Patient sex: F
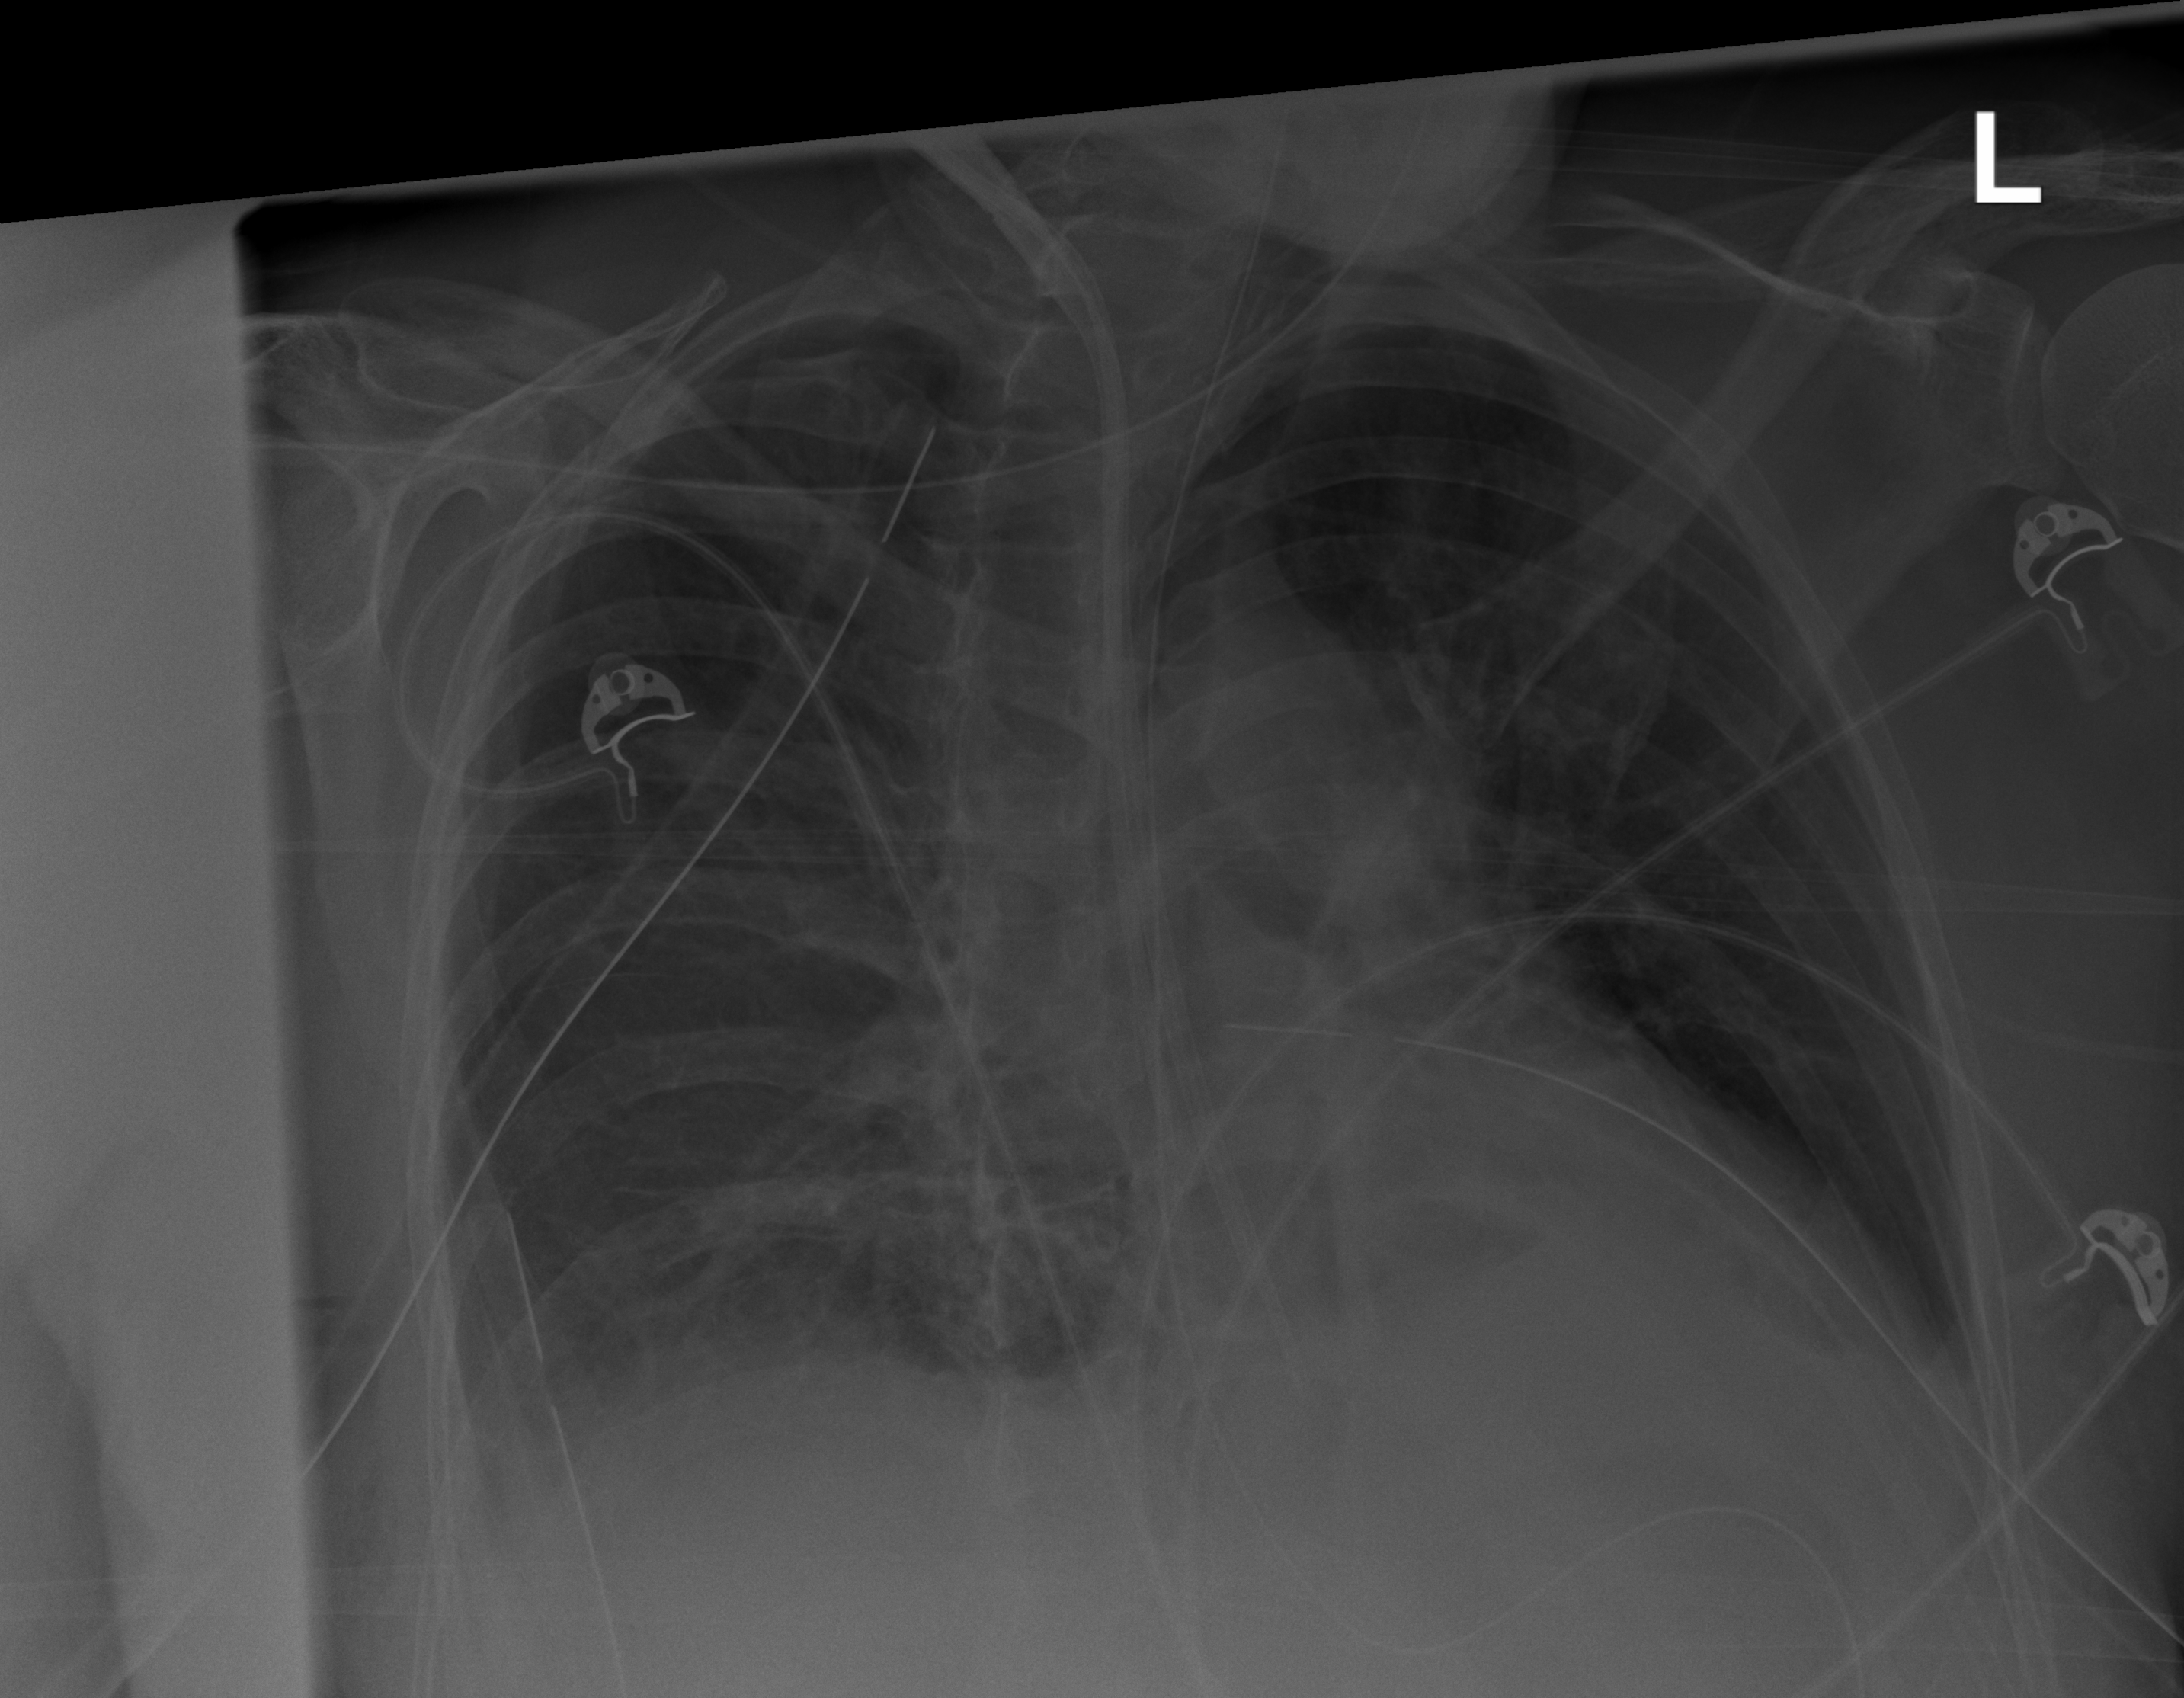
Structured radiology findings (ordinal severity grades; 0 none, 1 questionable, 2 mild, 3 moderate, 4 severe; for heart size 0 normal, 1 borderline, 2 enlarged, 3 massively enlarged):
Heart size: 1
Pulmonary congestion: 0
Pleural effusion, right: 2
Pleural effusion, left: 2
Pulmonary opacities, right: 0
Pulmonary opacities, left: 0
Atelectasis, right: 2
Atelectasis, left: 2